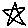
Label: star